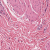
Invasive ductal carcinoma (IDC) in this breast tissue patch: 0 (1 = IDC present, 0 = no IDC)